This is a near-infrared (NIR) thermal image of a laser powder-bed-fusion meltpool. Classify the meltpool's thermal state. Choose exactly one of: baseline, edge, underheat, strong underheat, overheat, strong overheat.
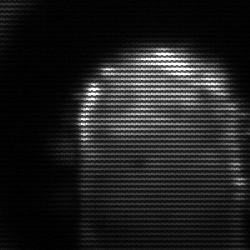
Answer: baseline